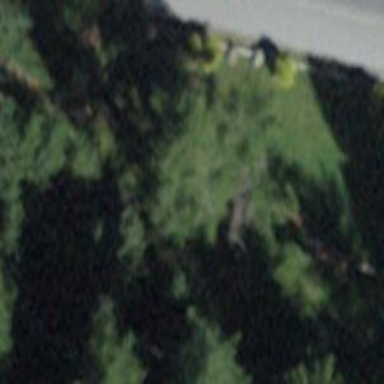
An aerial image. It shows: Bench.